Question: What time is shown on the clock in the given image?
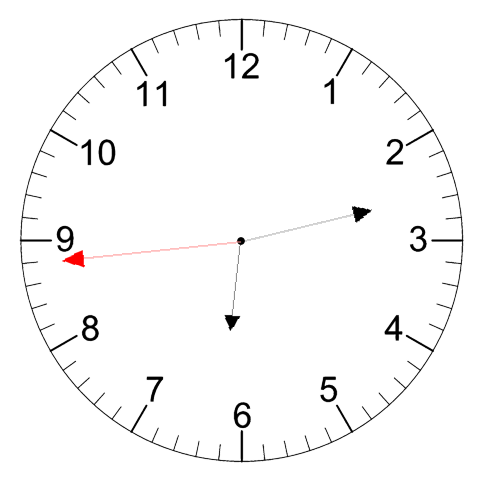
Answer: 06:12:44